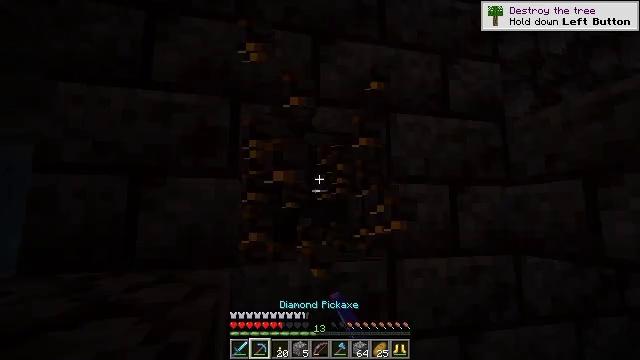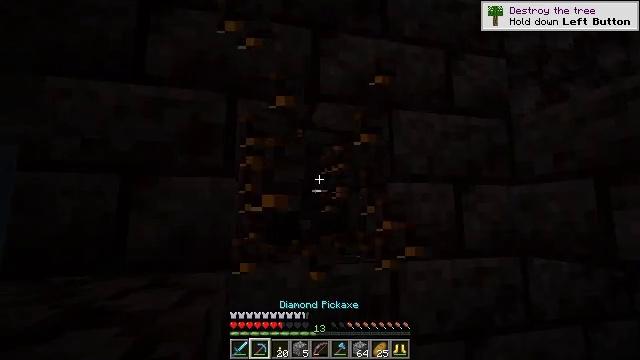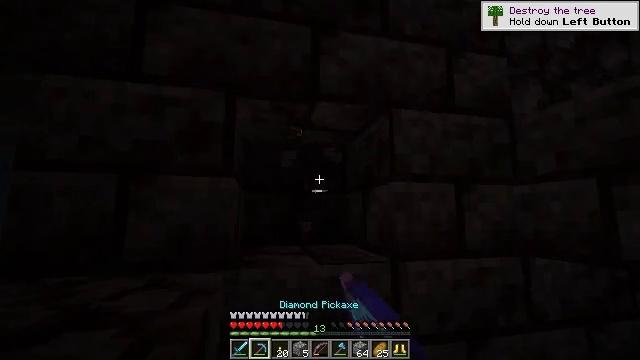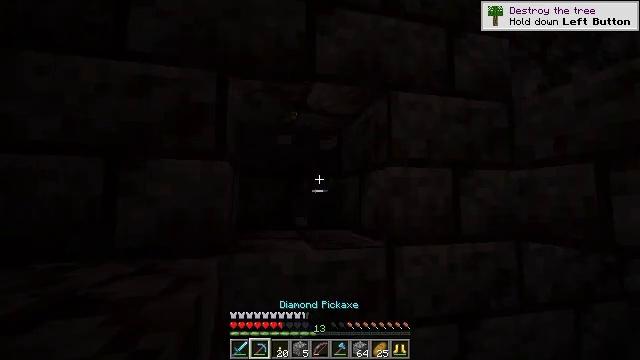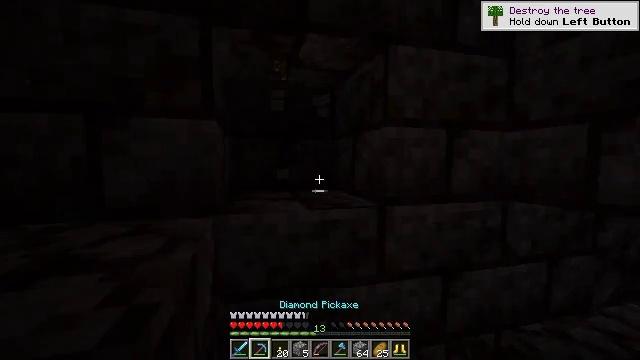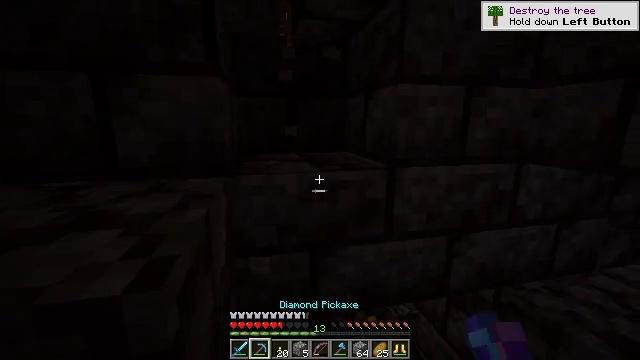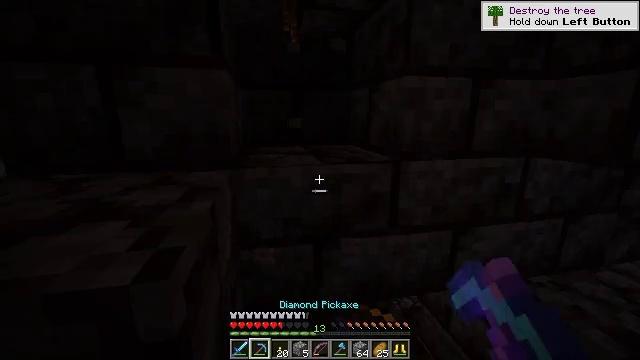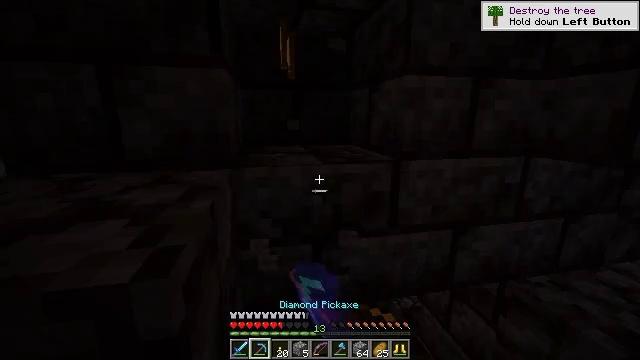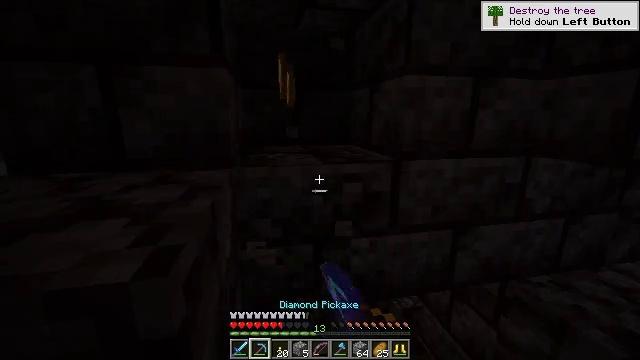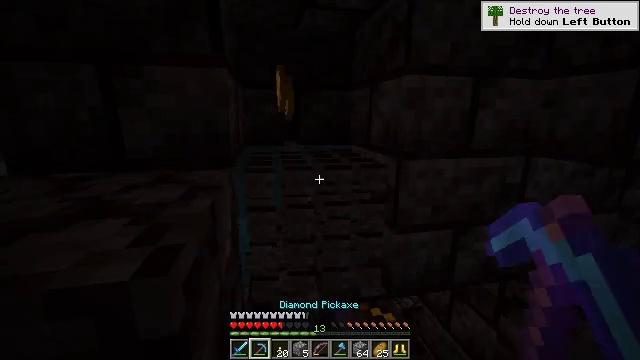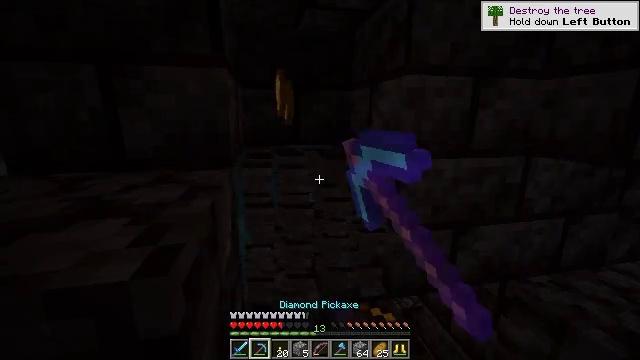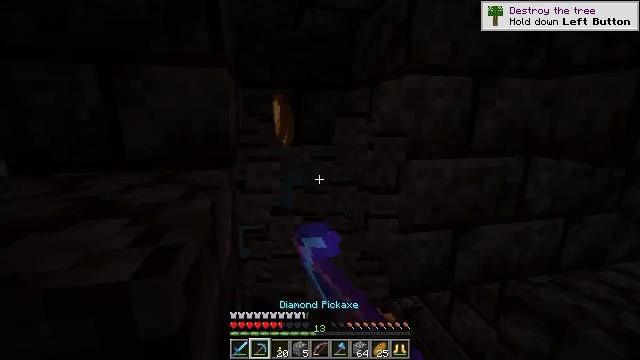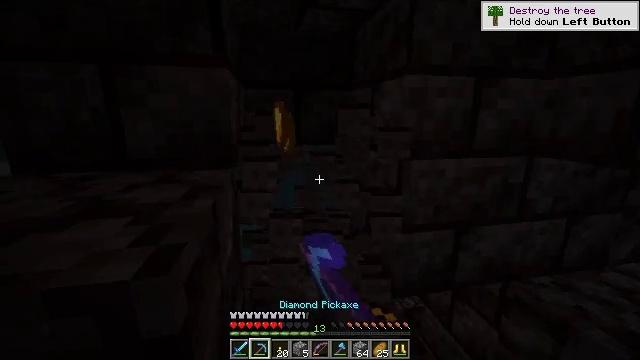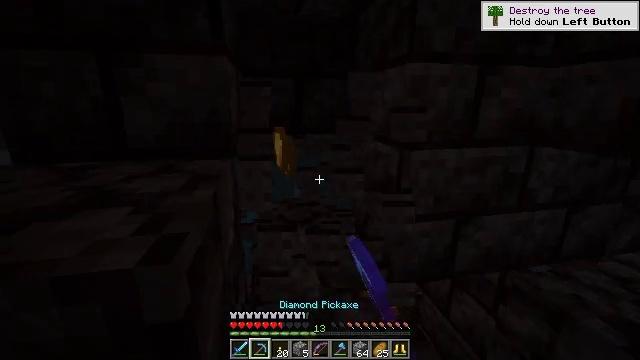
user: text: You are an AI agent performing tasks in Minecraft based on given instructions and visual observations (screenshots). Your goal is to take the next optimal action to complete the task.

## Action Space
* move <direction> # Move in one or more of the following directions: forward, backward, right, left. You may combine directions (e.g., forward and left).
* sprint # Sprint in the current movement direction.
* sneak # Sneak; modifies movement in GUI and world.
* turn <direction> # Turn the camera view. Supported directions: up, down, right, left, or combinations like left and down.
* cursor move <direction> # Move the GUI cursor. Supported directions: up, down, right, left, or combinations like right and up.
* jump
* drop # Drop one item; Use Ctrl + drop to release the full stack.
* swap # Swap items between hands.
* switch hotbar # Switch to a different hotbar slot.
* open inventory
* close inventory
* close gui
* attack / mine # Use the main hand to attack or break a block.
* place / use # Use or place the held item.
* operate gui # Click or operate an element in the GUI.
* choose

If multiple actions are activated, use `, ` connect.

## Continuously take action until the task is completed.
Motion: motion action
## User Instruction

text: Collect polished blackstone bricks by attacking them.
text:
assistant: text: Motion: move forward, sneak, attack / mine
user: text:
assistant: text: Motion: sneak, attack / mine
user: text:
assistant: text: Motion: sneak, turn down, attack / mine
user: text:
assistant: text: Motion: sneak, turn right and down, attack / mine
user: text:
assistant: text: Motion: sneak, turn left and down, attack / mine
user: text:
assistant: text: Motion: sneak, turn left and down, attack / mine
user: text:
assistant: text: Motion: sneak, attack / mine
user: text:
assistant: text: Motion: sneak, attack / mine
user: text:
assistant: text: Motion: sneak, attack / mine
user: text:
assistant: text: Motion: sneak, attack / mine
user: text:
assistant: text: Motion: sneak, attack / mine
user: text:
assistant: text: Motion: sneak, attack / mine
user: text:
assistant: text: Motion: sneak, turn down, attack / mine
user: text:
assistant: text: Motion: sneak, attack / mine